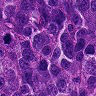
Metastatic tissue present: yes